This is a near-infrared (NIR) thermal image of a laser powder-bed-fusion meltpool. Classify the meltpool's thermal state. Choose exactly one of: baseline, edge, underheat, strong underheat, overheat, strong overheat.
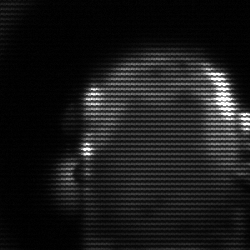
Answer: baseline